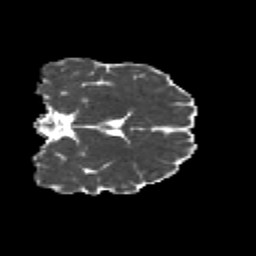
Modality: MD
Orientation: coronal
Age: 13
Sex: male
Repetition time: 9.4 s
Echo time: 0.089 s